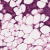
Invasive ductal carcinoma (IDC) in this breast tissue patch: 1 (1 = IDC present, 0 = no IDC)